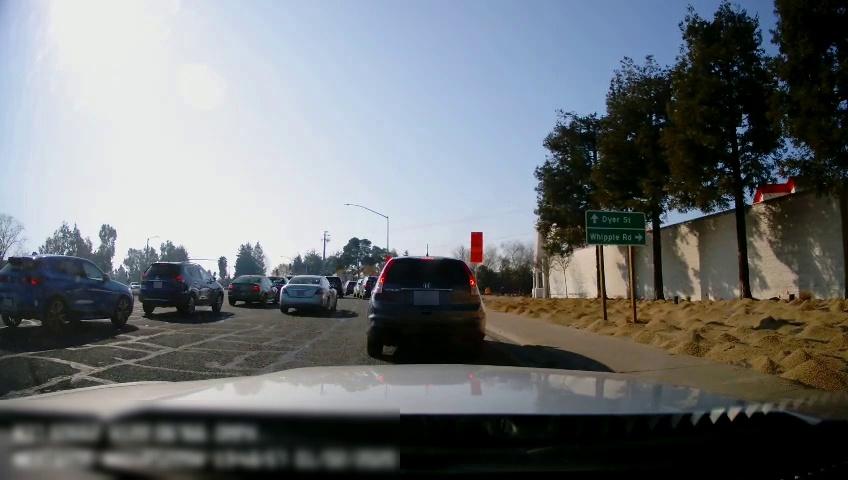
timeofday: Dusk/Dawn/Twilight
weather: Sunny
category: Drivable Space
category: Vehicles | SUV
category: Vehicles | Car
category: Vehicles | SUV
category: Vehicles | SUV
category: Vehicles | SUV
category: Vehicles | Car
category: Vehicles | Car
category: Vehicles | SUV
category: Vehicles | SUV
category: Vehicles | SUV
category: Vehicles | Truck
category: Traffic | Signs
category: Traffic | Signs